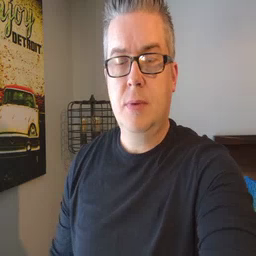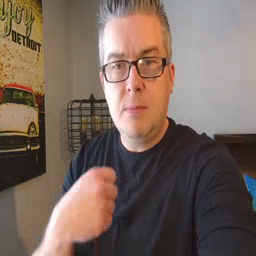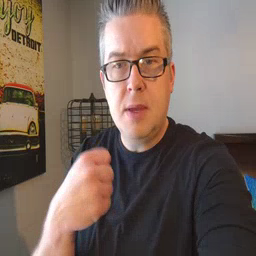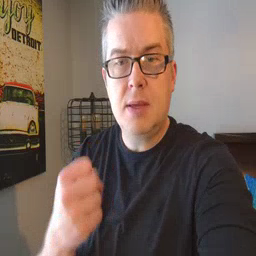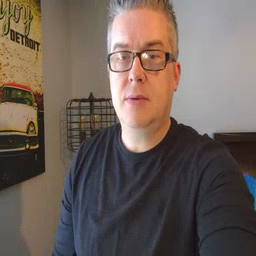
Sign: make